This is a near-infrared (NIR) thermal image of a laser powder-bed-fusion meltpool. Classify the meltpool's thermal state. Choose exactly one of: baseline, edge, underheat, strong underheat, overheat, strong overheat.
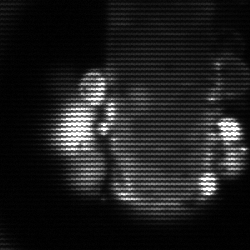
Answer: strong underheat